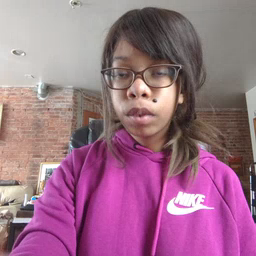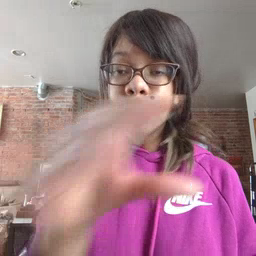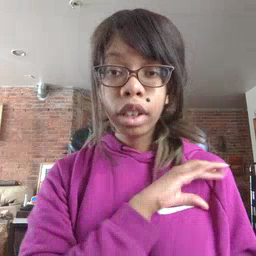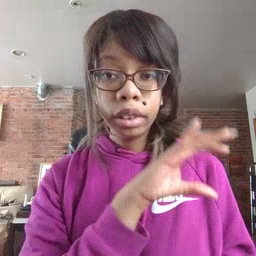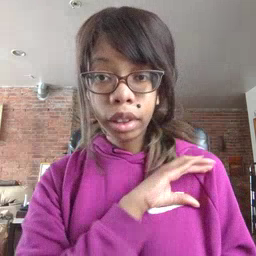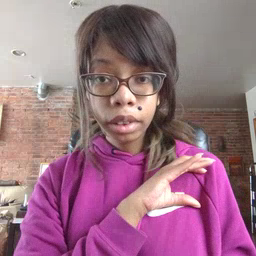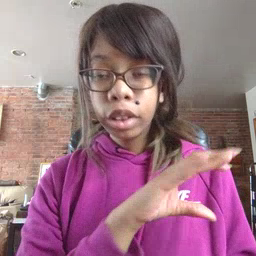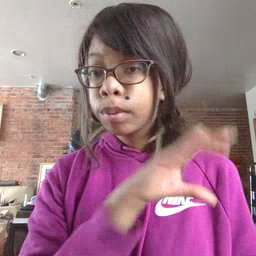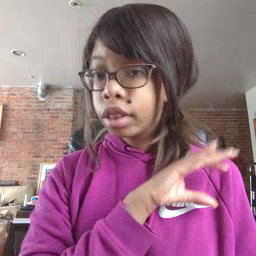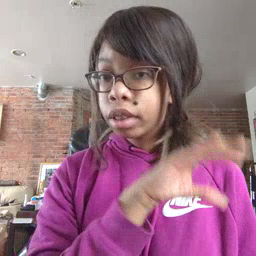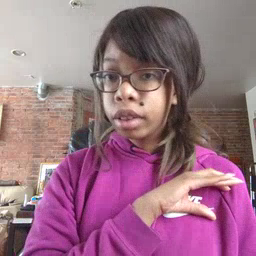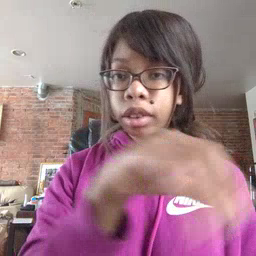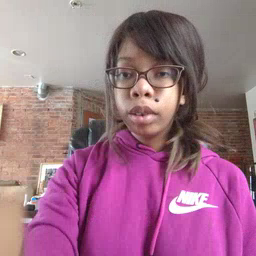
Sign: police